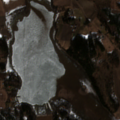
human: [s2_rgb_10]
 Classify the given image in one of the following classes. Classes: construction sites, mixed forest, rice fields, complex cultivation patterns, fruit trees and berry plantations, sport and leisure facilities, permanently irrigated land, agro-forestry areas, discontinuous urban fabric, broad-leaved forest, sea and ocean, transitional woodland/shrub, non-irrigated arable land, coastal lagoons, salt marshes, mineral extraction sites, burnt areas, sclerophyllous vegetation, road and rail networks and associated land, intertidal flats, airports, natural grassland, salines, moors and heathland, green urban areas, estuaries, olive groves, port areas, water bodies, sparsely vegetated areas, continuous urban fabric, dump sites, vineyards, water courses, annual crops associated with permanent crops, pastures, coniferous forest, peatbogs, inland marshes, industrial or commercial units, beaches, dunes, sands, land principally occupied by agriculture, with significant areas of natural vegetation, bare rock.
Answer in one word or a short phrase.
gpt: non-irrigated arable land, land principally occupied by agriculture, with significant areas of natural vegetation, mixed forest, water bodies